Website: ulta-beauty
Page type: payment
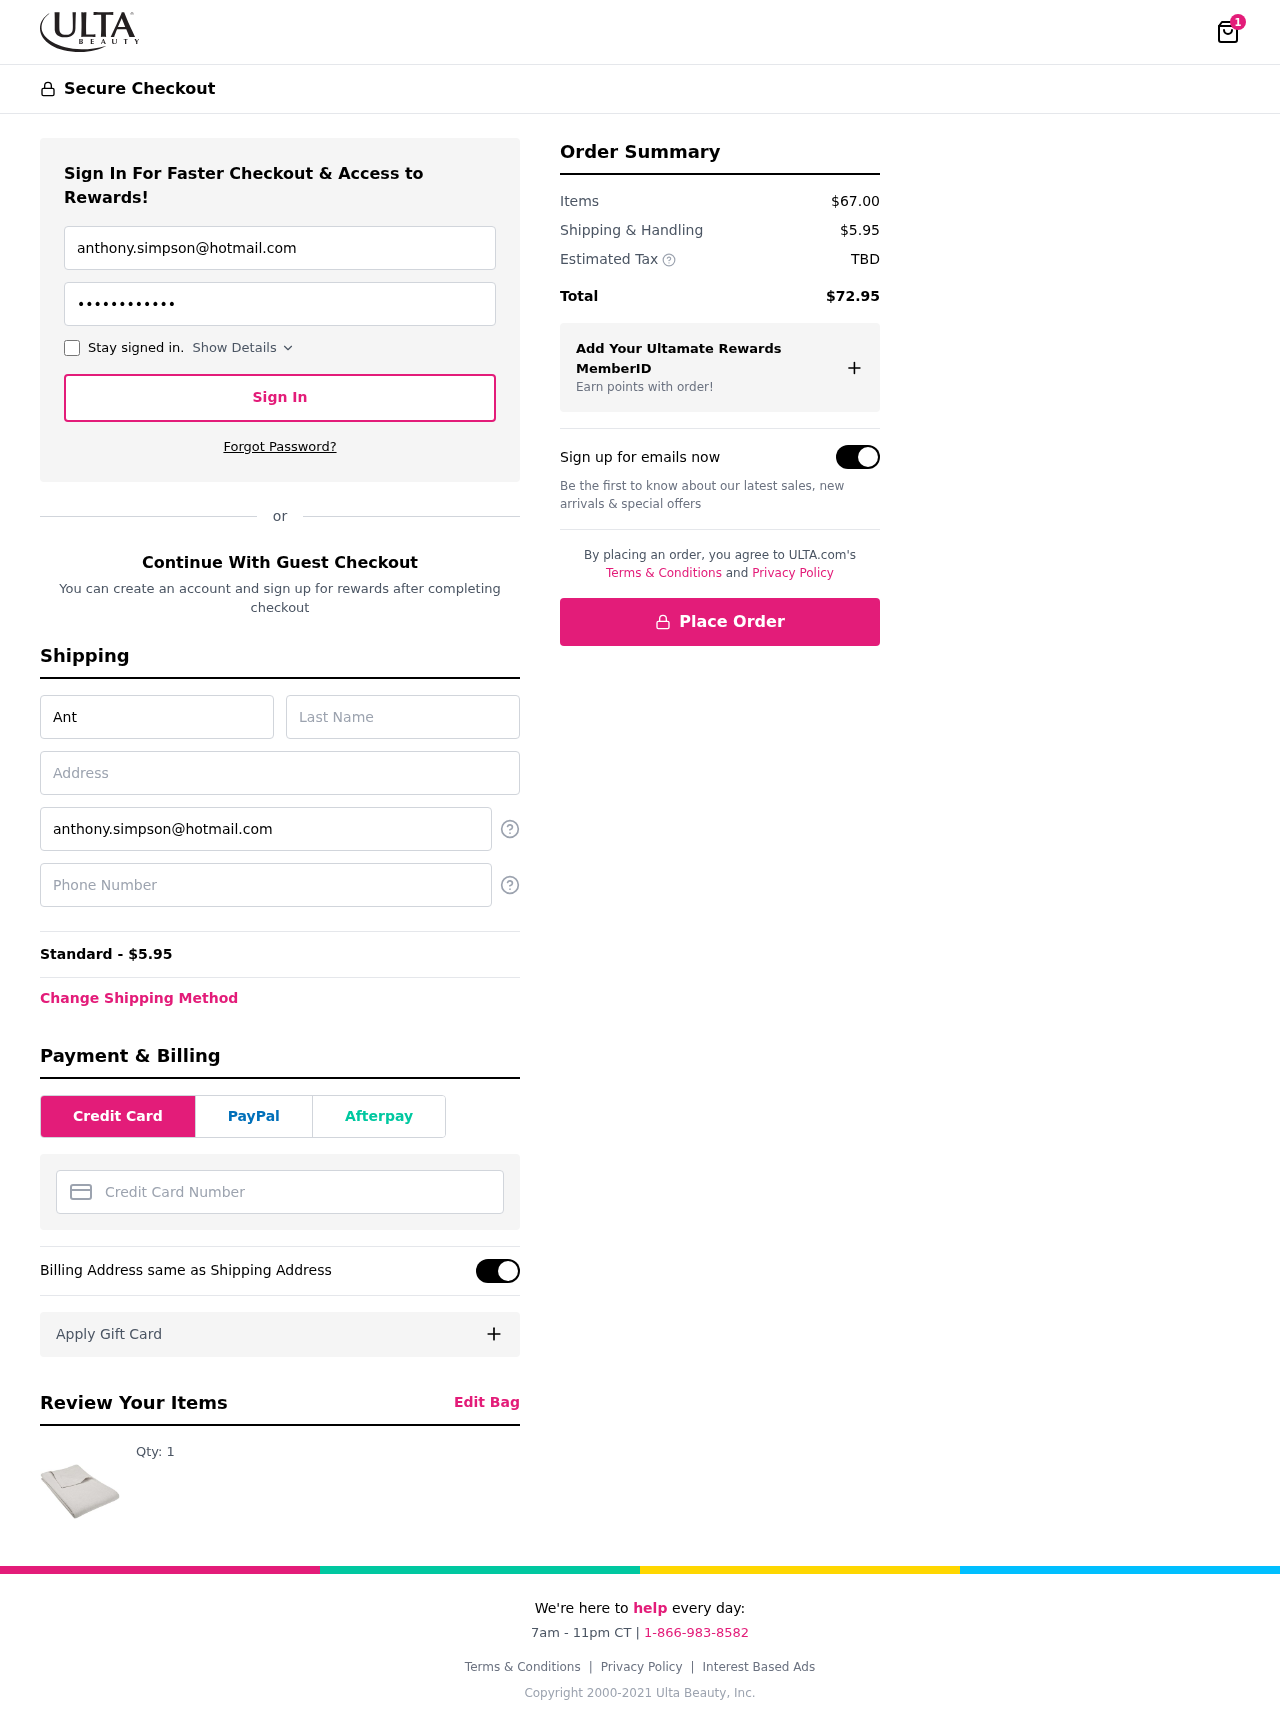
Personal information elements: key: PII_CARD_NUMBER
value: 6011 1559 7871 3986
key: PII_EMAIL
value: anthony.simpson@hotmail.com
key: PII_FIRSTNAME
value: Anthony
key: PII_LASTNAME
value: Simpson
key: PII_PHONE
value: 7515770091
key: PII_STREET
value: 3683 Leach Flat
Product elements: key: PRODUCT1_QUANTITY
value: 1
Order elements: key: ORDER_NUM_ITEMS
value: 1
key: ORDER_SHIPPING_COST
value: $5.95
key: ORDER_SHIPPING_COST
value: Standard - $5.95
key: ORDER_SUBTOTAL
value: $67.00
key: ORDER_TAX
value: TBD
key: ORDER_TOTAL
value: $72.95